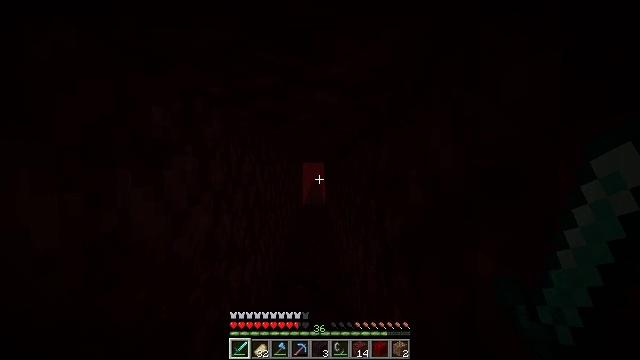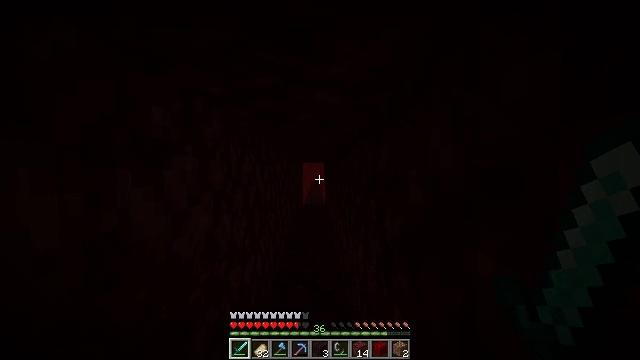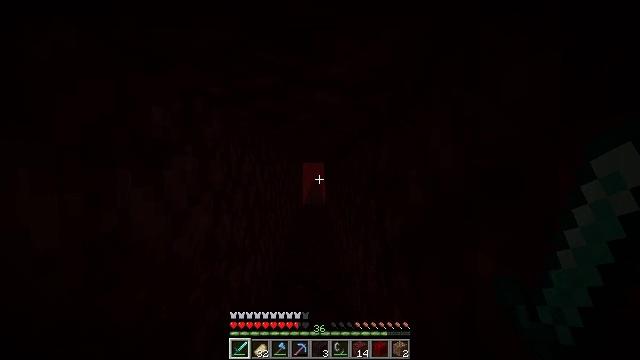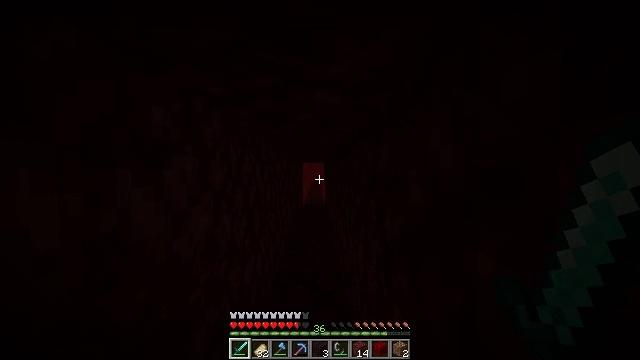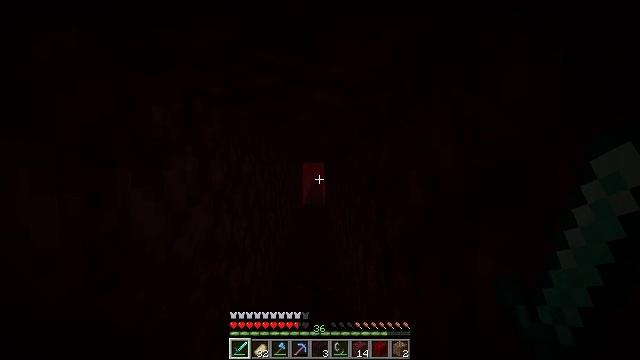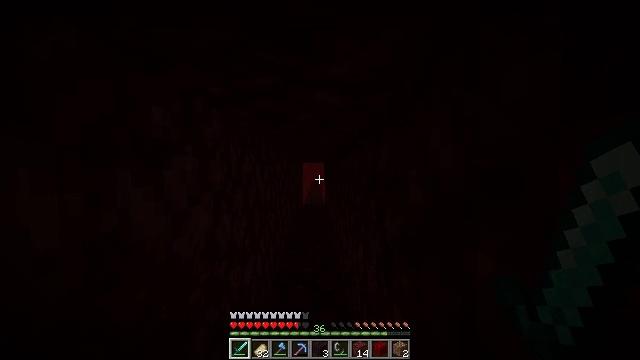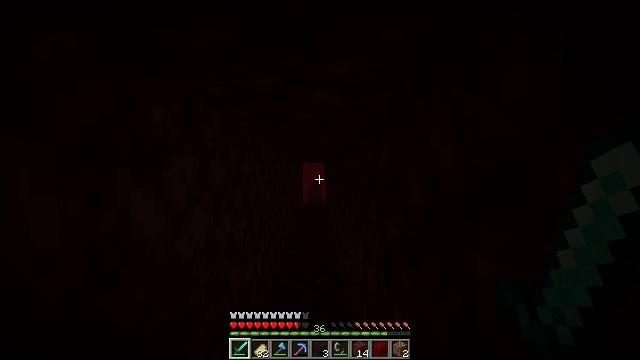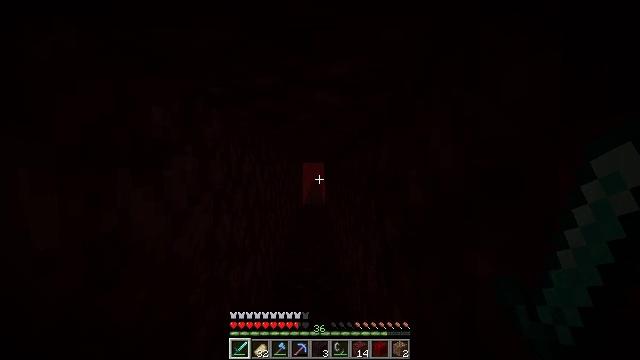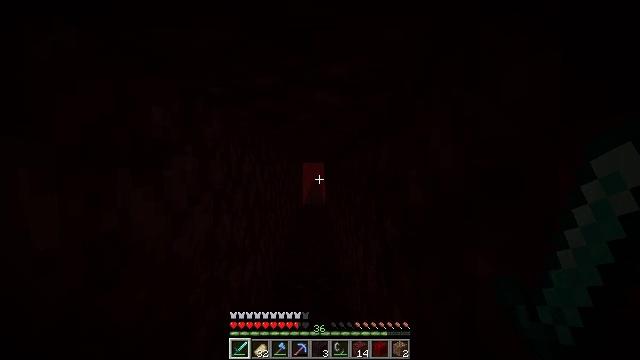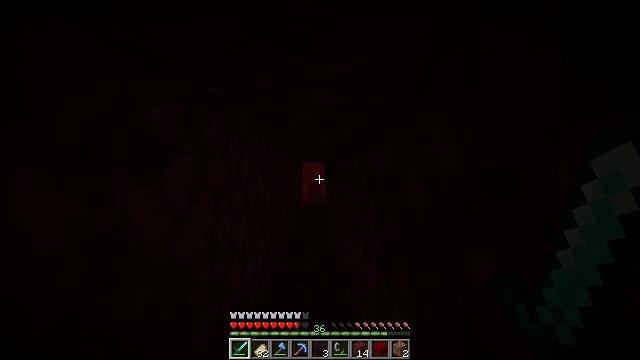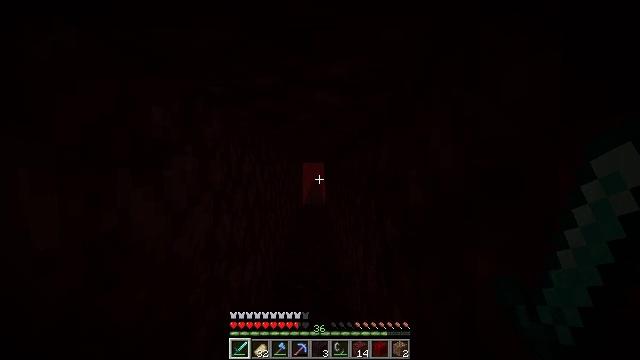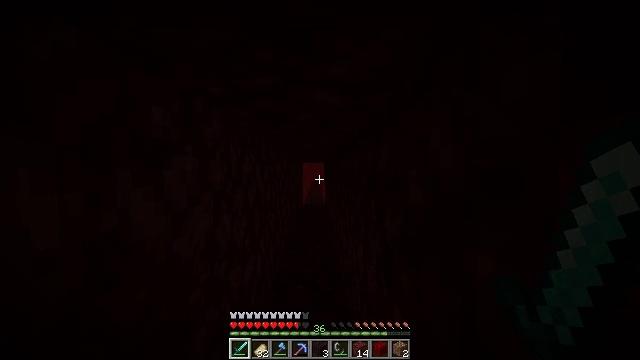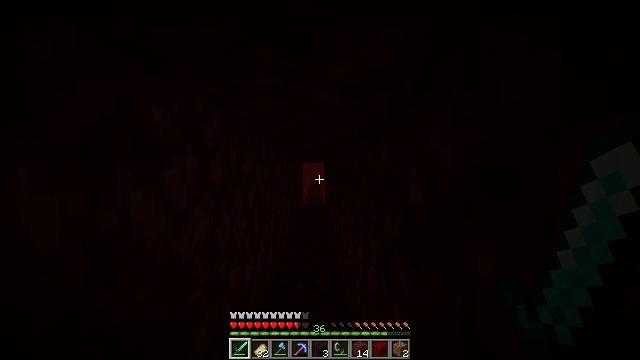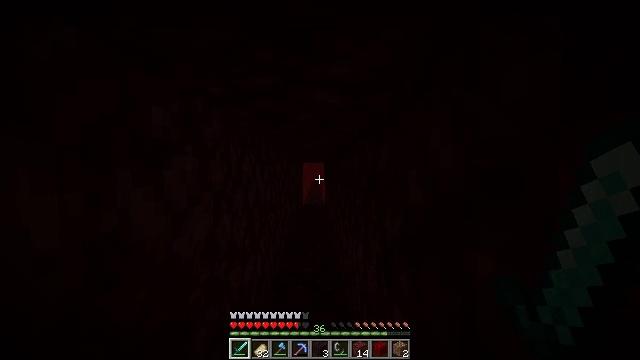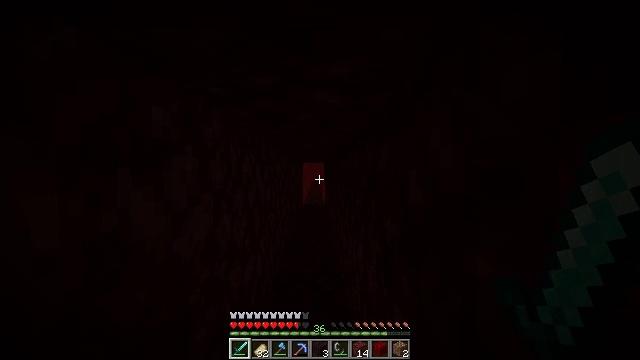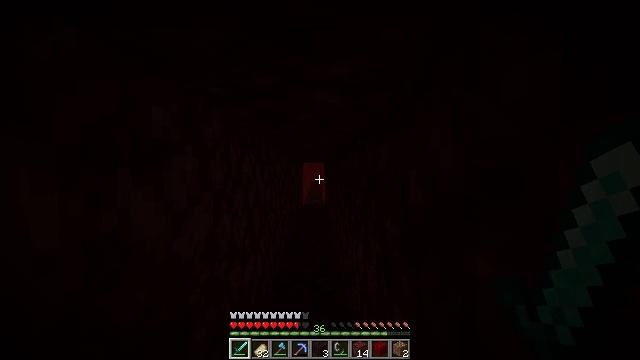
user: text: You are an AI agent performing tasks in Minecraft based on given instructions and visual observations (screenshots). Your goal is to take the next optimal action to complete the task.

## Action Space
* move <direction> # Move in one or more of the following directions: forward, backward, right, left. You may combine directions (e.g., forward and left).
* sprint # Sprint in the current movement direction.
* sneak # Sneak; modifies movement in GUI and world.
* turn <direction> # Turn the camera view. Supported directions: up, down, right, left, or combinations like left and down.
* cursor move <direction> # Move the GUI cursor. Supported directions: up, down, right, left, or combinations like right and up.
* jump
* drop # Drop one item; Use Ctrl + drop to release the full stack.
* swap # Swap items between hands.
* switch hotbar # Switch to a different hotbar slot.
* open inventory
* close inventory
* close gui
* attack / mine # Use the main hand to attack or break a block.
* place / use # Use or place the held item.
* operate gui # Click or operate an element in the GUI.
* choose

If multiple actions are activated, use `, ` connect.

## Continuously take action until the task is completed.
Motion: motion action
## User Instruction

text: Combine blaze rod and cobblestones to craft a brewing stand.
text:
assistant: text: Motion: no_op
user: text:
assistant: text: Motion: no_op
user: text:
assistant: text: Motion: no_op
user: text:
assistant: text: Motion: no_op
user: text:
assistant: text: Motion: no_op
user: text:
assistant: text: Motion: no_op
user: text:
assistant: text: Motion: no_op
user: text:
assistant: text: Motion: no_op
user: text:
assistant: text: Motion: no_op
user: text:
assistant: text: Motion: no_op
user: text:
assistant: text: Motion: no_op
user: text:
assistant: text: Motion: no_op
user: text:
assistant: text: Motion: no_op
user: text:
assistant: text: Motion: no_op
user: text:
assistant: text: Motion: no_op
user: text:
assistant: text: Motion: no_op
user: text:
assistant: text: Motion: no_op
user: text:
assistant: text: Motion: no_op
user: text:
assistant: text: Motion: no_op
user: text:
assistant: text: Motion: no_op
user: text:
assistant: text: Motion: no_op
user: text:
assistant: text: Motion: no_op
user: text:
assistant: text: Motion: no_op
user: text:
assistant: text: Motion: no_op
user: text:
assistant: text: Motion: no_op
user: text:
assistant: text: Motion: no_op
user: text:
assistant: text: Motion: no_op
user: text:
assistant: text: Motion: no_op
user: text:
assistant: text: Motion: no_op
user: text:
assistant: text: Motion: no_op